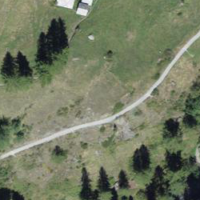
EUNIS habitat code: 26
Species observed at this site:
Chamaenerion angustifolium
Saxifraga aspera
Lophophanes cristatus
Satyrus ferula
Lanius collurio
Lathyrus pratensis
Lactuca perennis
Turdus merula
Berberis vulgaris
Colchicum autumnale
Melitaea athalia
Colias hyale
Campanula spicata
Pyrrhocorax graculus